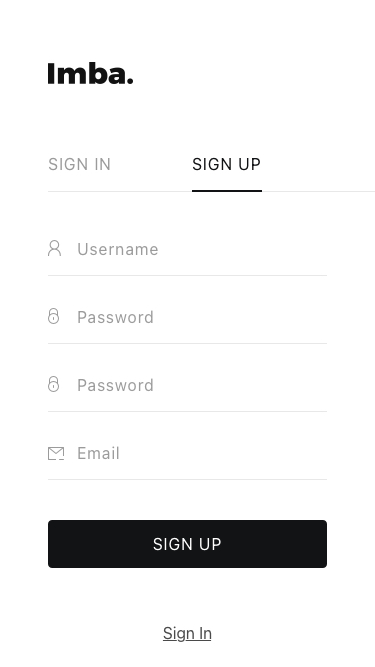
Text in this UI design:
Sign In
Email
Username
Password
Password
Sign UP
Sign In
Sign Up